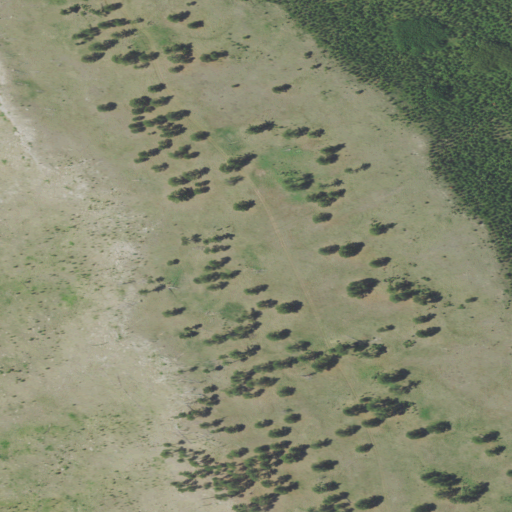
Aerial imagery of mountains in Montana named Long Pines containing shrub, grassland, and evergreen forest